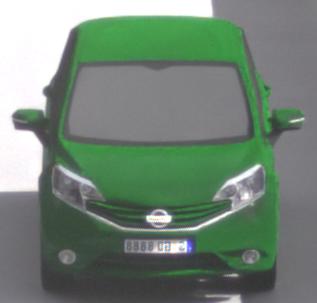
Make: Nissan
Model: Note 1.2
Detailed model: Note (E12) (10/13 - 12/16)
Model produced from: 2013/10
Model produced until: 2015/09
Doors: 5
Color: green
Road condition: wet road
Daytime: morning or afternoon
Contrast: low contrast